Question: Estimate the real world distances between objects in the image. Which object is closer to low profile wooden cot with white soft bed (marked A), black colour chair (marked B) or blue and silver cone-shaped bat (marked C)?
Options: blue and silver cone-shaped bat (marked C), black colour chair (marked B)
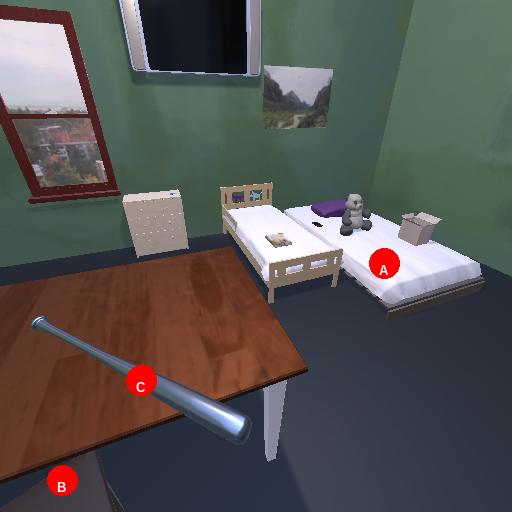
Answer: blue and silver cone-shaped bat (marked C)